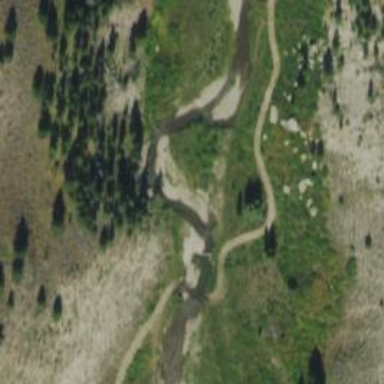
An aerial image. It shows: Trail path.